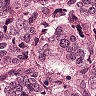
Metastatic tissue present: yes